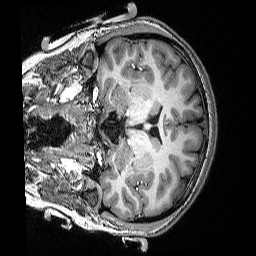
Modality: T1w
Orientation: coronal